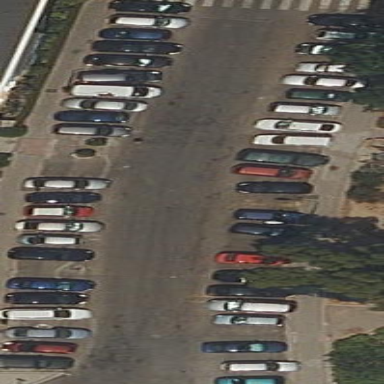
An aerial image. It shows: Parking area with surface.